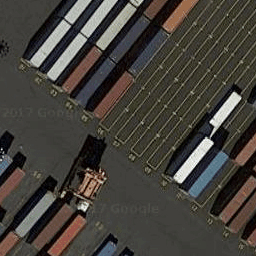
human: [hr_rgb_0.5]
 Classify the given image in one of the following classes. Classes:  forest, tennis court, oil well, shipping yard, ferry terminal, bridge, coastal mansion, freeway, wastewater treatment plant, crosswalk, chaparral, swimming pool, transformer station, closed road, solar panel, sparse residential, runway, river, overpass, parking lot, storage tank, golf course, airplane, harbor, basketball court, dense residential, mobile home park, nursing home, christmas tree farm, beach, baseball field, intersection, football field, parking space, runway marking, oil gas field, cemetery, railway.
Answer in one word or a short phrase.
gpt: shipping yard